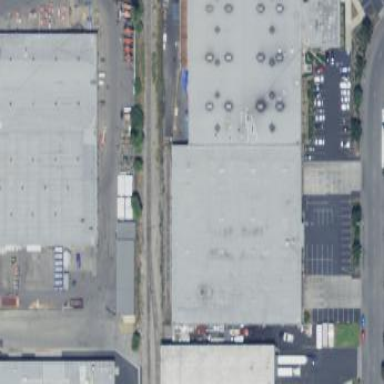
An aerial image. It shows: Warehouse building.